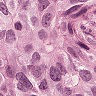
Metastatic tissue present: yes